Question:
Engines numbered 1, 2, ..., n are on the line at the left, and it is desired to rearrange(permute) the engines as they leave on the right-hand track. An engine that is on the spur track can be left there or sent on its way down the right track, but it can never be sent back to the incoming track. For example if n = 3, and we ha the engines numbered 1,2,3 on the left track, then 3 first goes to the spur track. We could then send 2 to the spur, then on the way to its right,then send 3 on the way, then 1, obtaining the new order 1,3,2.
We have to find all the possible permutations for specific n.
For n=1, answer = 1;
For n=2 answer = 2;
For n=3 answer = 5;
Didn't find any generality.
Using Stack Implementation would be very helpful.
But any solution is welcomed.
p.s. This is not a homework question, as I am a self taught person.
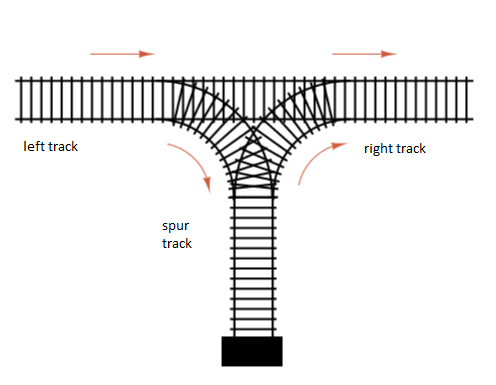
Answer: Here's my attempt at a recursive solution (see comments in Java code):
'''
private static int result = 0;
private static int n = 3;
public static void g(int right,int spur){
if (right == n) // all trains are on the right track
result++;
else if (right + spur < n) // some trains are still on the left track
g(right,spur + 1); // a train moved from the left track to the spur
if (spur > 0) // at least one train is on the spur
g(right + 1,spur - 1); // a train moved from the spur to the right track
// (also counts trains moving directly from the left to right track)
}
public static void main (String[] args){
g(0,0);
System.out.println(result); // 5
}
'''
The recursive solution above actually counts each possibility. For a combinatorial solution we consider all combinations of 'n' movements on and out of the spur, where adjacent such movements are equivalent to movements directly from the left to right track. There are '2n choose n' such combinations. Now let's count the invalid ones:
Consider all combinations of '(n - 1)' ins and '(n + 1)' outs of the spur. All these include a point, 'p', where a train is counted as leaving the spur when no trains are on it. Let's say that 'p' has 'k' ins and '(k + 1)' outs preceding it - then the number of remaining ins is '(n - 1 - k)'; and remaining outs, '(n + 1) - (k + 1) = (n - k)'.
Now reverse the ins and outs for each one of these combinations starting 'p' so that in becomes out and out in. Each one of the reversed sections has necessarily '(n - k)' ins and '(n - 1 - k)' outs. But now if we total the number of ins and outs before and after 'p' we get 'k + (n - k) = n' ins, and '(k + 1) + (n - 1 - k) = n' outs. We have just counted the number of combinations of 'n' ins and 'n' outs that are invalid. If we assume that one such combination may not have been counted, theoretically reverse that combination after its 'p' and you will find a combination of '(n - 1)' ins and '(n + 1)' outs that was not counted. But by definition we counted them all already so our assumed extra combination could not exist.
Total valid combinations then are '2n choose n - 2n choose (n + 1)', the Catalan numbers.
(Adapted from an explanation by Tom Davis here: <URL>